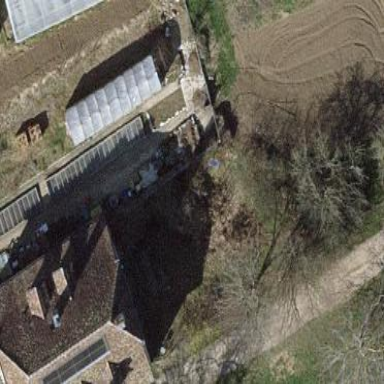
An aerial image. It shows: Building located in farmyard.